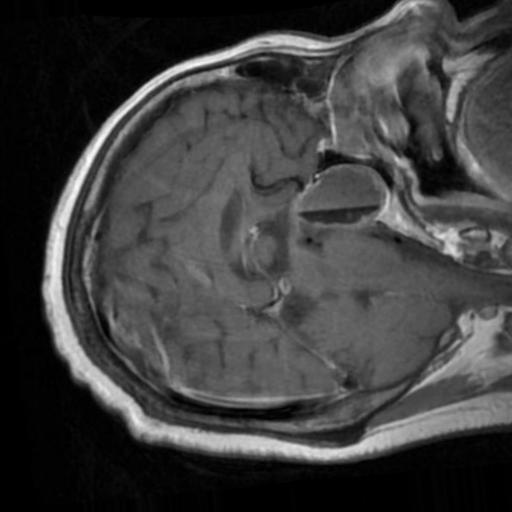
Label: brain_tumor